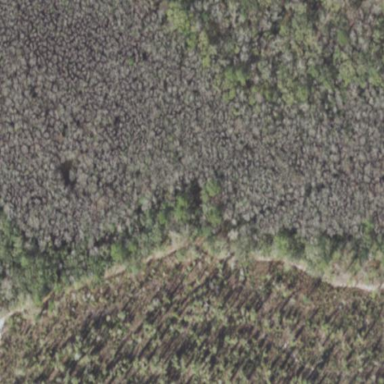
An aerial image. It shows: Mixed leaf woodland.